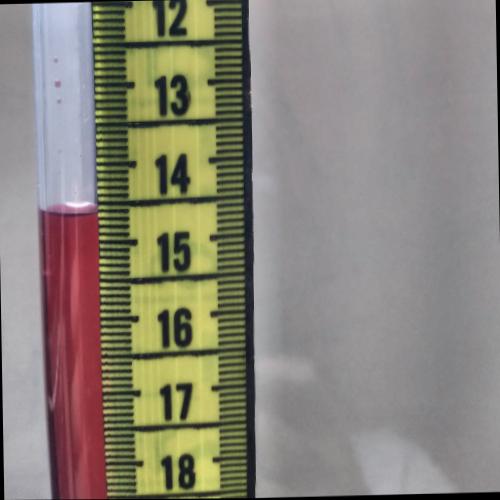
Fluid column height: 14.6 cm